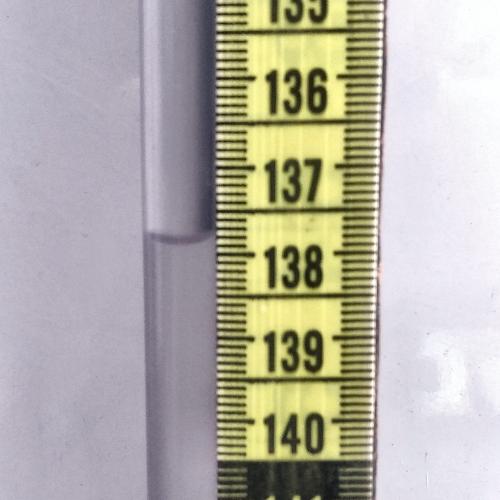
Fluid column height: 137.7 cm